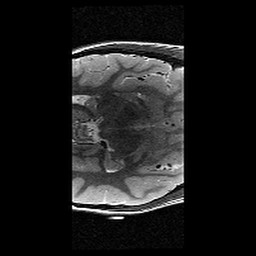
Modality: T2w
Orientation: axial
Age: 11
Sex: female
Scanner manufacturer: siemens
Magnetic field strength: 3 T
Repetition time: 9.23 s
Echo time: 0.067 s